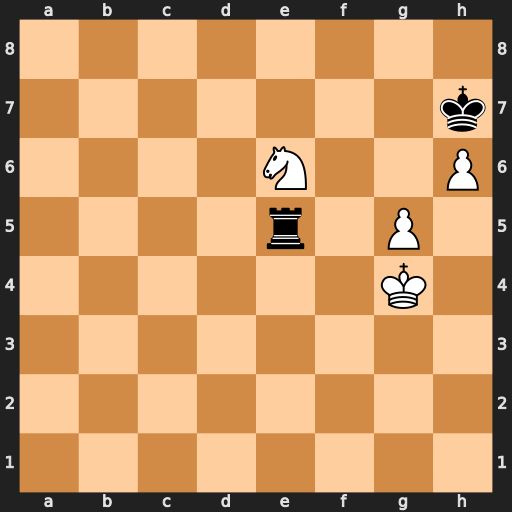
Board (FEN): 8/7k/4N2P/4r1P1/6K1/8/8/8
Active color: w
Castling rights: -
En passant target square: -
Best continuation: Nf8+ Kg8 h7+